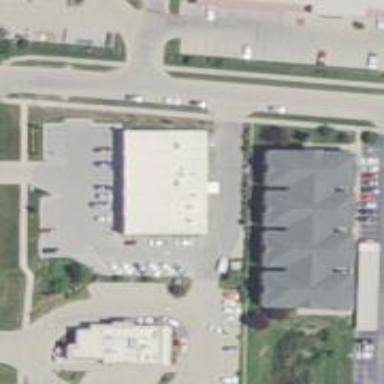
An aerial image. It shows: Clinic.